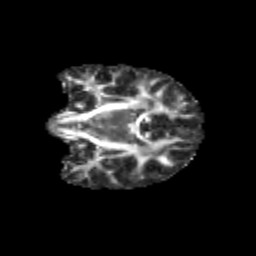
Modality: FA
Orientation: coronal
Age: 11
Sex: female
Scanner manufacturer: siemens
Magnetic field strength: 3 T
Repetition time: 3.8 s
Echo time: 0.07 s